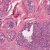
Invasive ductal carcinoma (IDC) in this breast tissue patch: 1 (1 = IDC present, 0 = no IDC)